Question: I have a dataset of about 100 variables and I would like to build a table with summaries of approximately 30 of these variables. To do this, I've manually run the table and other functions on these variables and rbinded the results. However, since I need to do this for 30+ vars, I would like to automate the process using a function.
Here is an example dataset:
'''
df <- data.frame(v1=c('a','b','c','c','b'),v2=c('d','d','e','e','e'),cat=c('1low','1low','2med','3high','2med'))
'''
The goal is to create a table like below (without the NAs).

Below is my code:
'''
library(formattable)
# For var1 & var2, apply the table function and convert to dataframe so that the row labels are incorporated into dataset
var1.df <- as.data.frame(table(df$v1, df$cat))
# reshape to achive wide format (goal to view the count of each var1 level across low, med, high cats)
var1.df <- reshape(var1.df, idvar = "Var1", timevar = "Var2", direction = "wide")
# add col names
names(var1.df) <- c("vcat","low","med","high"); var1.df
# repeat above steps for next variable. in true dataset, I will need to repeat for 30 vars...
var2.df <- as.data.frame(table(df$v2, df$cat))
var2.df <- reshape(var2.df, idvar = "Var1", timevar = "Var2", direction = "wide")
names(var2.df) <- c("vcat","low","med","high")
# Create variable headings
var1.heading <- data.frame("variable 1",NA,NA,NA) # ideally, the NAs are blanks
names(var1.heading) <- c("vcat","low","med","high")
var2.heading <- data.frame("variable 2","","","")
names(var2.heading) <- c("vcat","low","med","high")
# Rbind the category headings and the table result data
table01 <- do.call("rbind", list(var1.heading, var1.df,
var2.heading, var2.df))
# Format the table for presentation
heading.list <- c("variable 1", "variable 2")
x <- formattable(table01,
align =c("l","c","c","c","c"),
list(vcat = formatter("span", style = x ~ ifelse(x %in% heading.list,
style(font.weight = "bold"), NA))))
'''
My below attemps to automate the above code are either incomplete (a) or do not run properly (b)
'''
# (a)
lapply(df, function(x) as.data.frame(table(x, df$cat)))
# (b)
myfxn <- function(x){
y <- as.data.frame(table(x, df$cat))
y <- reshape(y, idvar = "x", timevar = "Var2", direction = "wide")
names(y) <- c("vcat","low","med","high")
}
lapply(df, myfxn(x))
'''
Any suggestions as to how I can automate this process for several more variables? Also, is there another way to insert category headings in the table other than manually creating an inserting a one line dataframe? Note that I inserted NAs in var1.heading since it's the first dataframe; when I tried inserting "" instead of blanks (like var2.heading), the subsequent dataframes wouldn't bind because they were factor vars, not character. Thank you very much in advance!
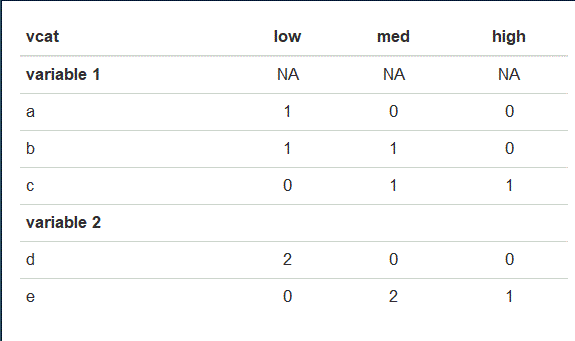
Answer: I would start with your b attempt since it was very close. I think the only reason you are reshaping is because 'data.frame(table()' which you don't need to do if you drop the class "table" from 'table's.
I would also try to complete the entire manipulation for one variable in the function, ie, adding headers, labels, etc. This way you can test your function on a single variable to make sure it is doing exactly what you want, then start to loop over all variables.
'''
# (b)
myfxn <- function(x, header = 'variable') {
y <- unclass(table(x, df$cat))
colnames(y) <- gsub('\d', '', colnames(y))
y <- data.frame(vcat = rownames(y), y, stringsAsFactors = FALSE)
rbind(c(header, rep('', ncol(y) - 1)), y)
}
myfxn(df$v1)
# vcat low med high
# 1 variable
# a a 1 0 0
# b b 1 1 0
# c c 0 1 1
'''
Next, I would use 'Map' or 'mapply' instead of 'lapply' to pass multiple arguments to 'myfxn'
'''
l <- Map(myfxn, df[-3], heading.list)
formattable(
do.call('rbind', l), row.names = FALSE,
align = c('l', rep('c', nlevels(df$cat))),
list(
vcat = formatter('span', style = x ~ ifelse(x %in% heading.list, style(font.weight = 'bold'), NA))
)
)
'''
<URL>
'''
## apply for 30 variables
heading.list <- sprintf('variable %s', 1:30)
l <- Map(myfxn, df[sample(1:2, 30, TRUE)], heading.list)
formattable(
do.call('rbind', l), row.names = FALSE,
align = c('l', rep('c', nlevels(df$cat))),
list(
vcat = formatter('span', style = x ~ ifelse(x %in% heading.list, style(font.weight = 'bold'), NA))
)
)
'''